Question: my form freezes immediately when I run my code. I'm not sure why, but please take a look at the code below and see the screenshot. Basically when I run my code, the form freezes once my code loads, and it just says "not responding" what could it be doing?

'''
namespace MySample
{
public class Driver
{
static void Main(string[] args)
{
log4net.Config.XmlConfigurator.Configure();
Form1 form = new Form1();
form.Show();
try
{
StartModbusSerialRtuSlave();
}
catch (Exception e)
{
Console.WriteLine(e.Message);
}
}
public static void StartModbusSerialRtuSlave()
{
using (SerialPort slavePort = new SerialPort("COM1"))
{
// configure serial port
slavePort.BaudRate = 38400;
slavePort.DataBits = 8;
slavePort.Parity = Parity.Odd;
slavePort.StopBits = StopBits.One;
slavePort.Open();
byte unitId = 1;
// create modbus slave
ModbusSlave slave = ModbusSerialSlave.CreateRtu(unitId, slavePort);
slave.DataStore = DataStoreFactory.CreateDefaultDataStore();
slave.Listen();
}
}
}
'''
CODE ON FORM
'''
namespace MySample
{
public partial class Form1 : Form
{
public Form1()
{
InitializeComponent();
}
}
}
'''
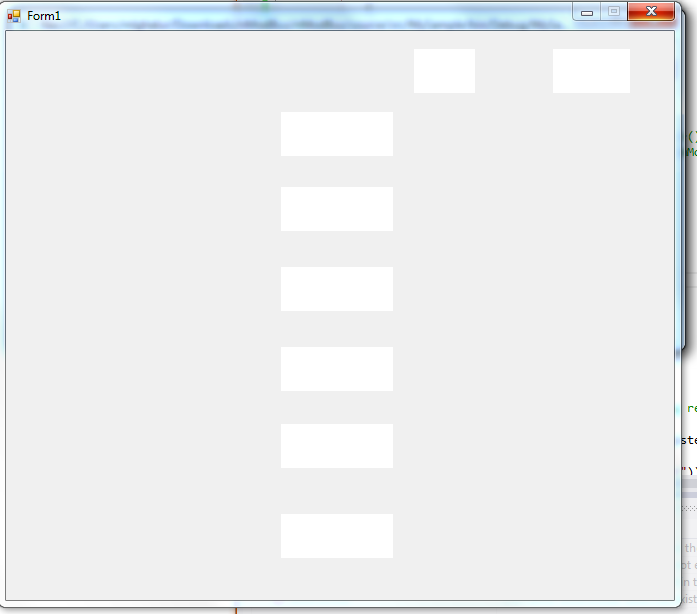
Answer: The function 'StartModbusSerialRtuSlave' is not returning. The call to 'Listen' likely blocks, which is normally fine, but its on the UI thread.
Because it isn't executing on its own thread (separate from the UI), it causes the application to "lock up" and deliver the error message you see.
Simple fix, don't perform long-running operations on the UI thread. Start things like I/O on their own thread.
For example:
'''
log4net.Config.XmlConfigurator.Configure();
try
{
new Thread((p) => StartModbusSerialRtuSlave()).Start();
}
catch (Exception e)
{
Console.WriteLine(e.Message);
}
//Start your form the right way!
Application.EnableVisualStyles();
Application.SetCompatibleTextRenderingDefault(false);
Application.Run(new Form1());
'''